Question: my page does not want to grow by its content.
please see my fiddle <URL> .
the lightBlue area should set the height for the whole page.

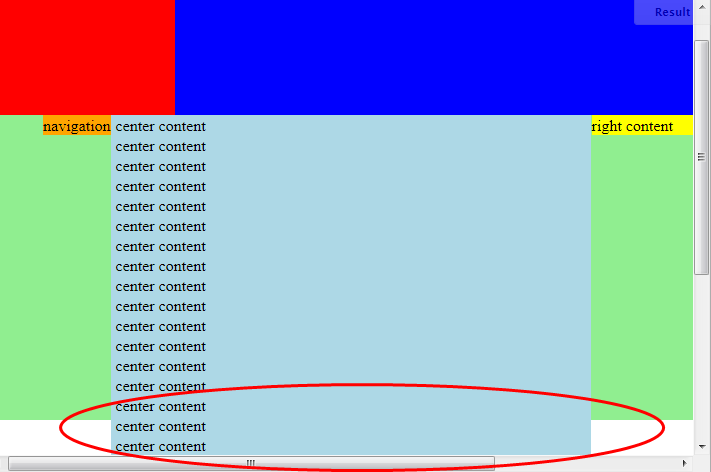
Answer: You're being too specific. Don't set 'height: 100%' when you don't need to. It means 100% of the parent's height.
For a simple answer: <URL>
I removed 'height', 'width' and 'min-height' on 'html, body' and '#pageContainer'
'height'